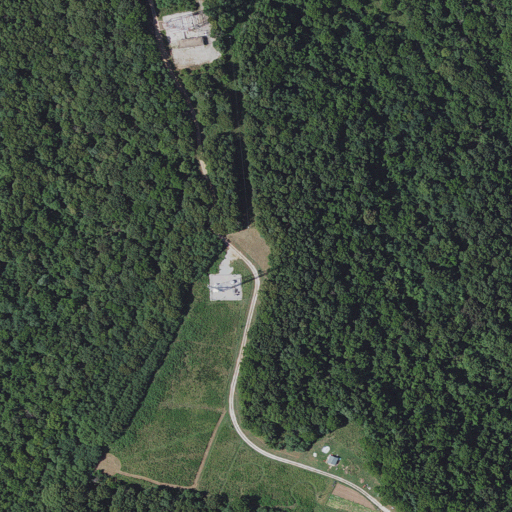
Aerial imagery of mountain in Arkansas named Hobbs Mountain containing deciduous forest, pasture, and medium intensity development